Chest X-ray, AP view. Patient: 48 years old, sex M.
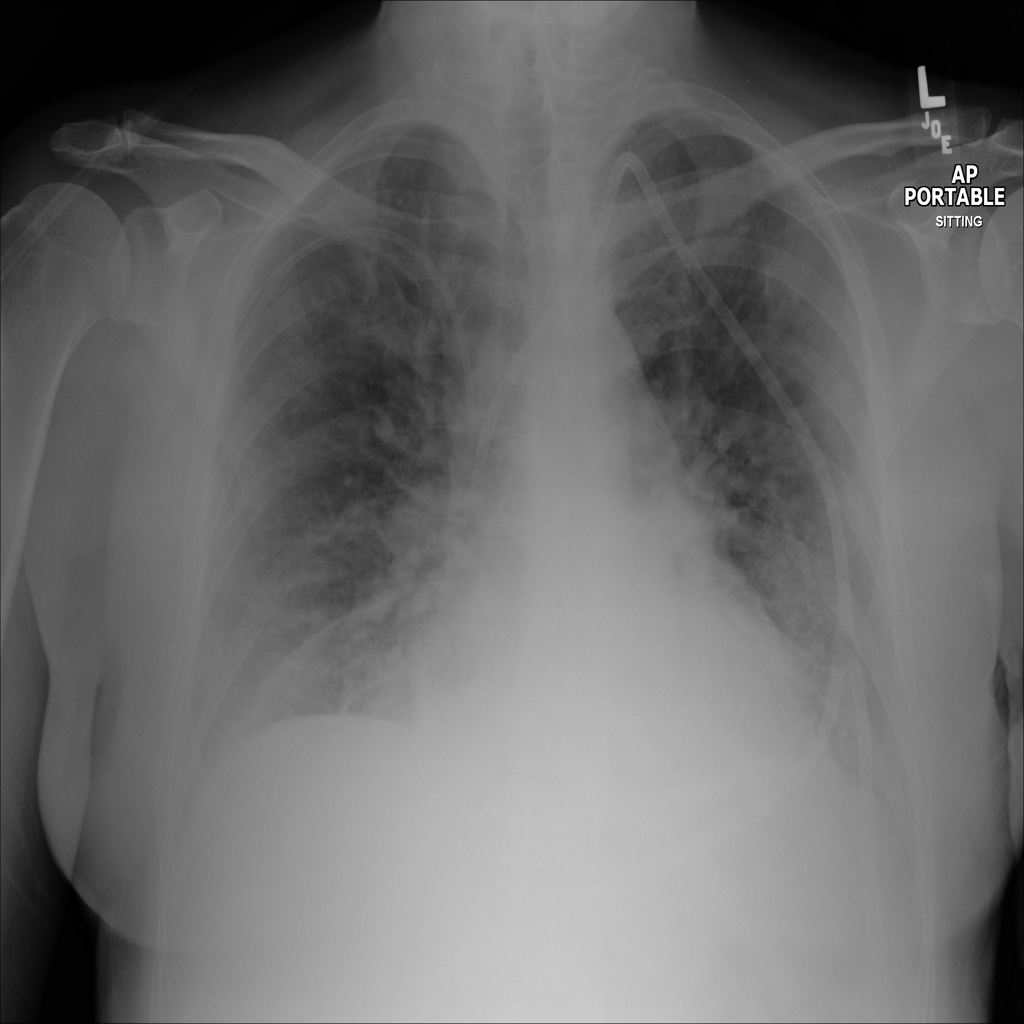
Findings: Edema